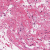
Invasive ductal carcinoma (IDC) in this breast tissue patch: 0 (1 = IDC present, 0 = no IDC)